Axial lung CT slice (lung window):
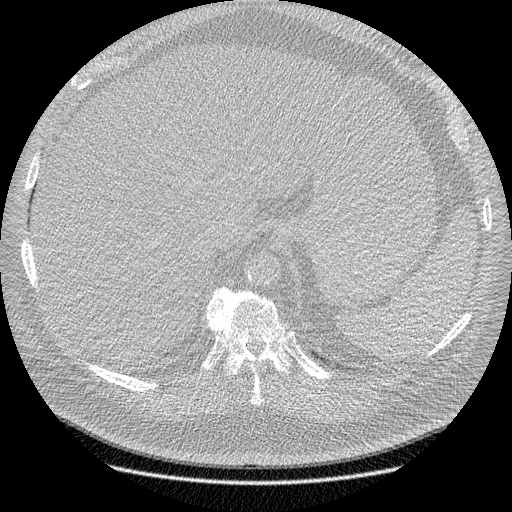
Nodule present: no